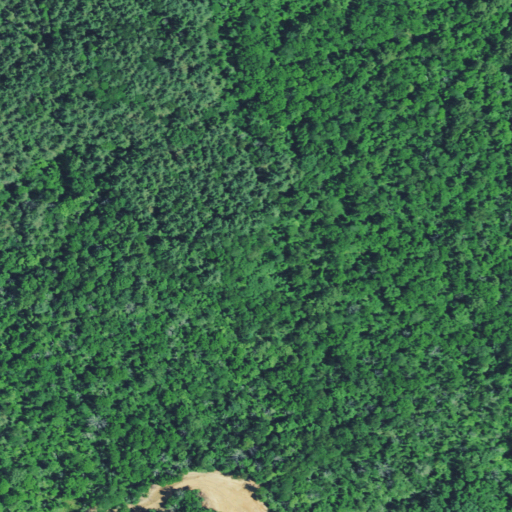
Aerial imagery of mountain in Ohio named Cherry Hill containing deciduous forest, evergreen forest, and mixed forest